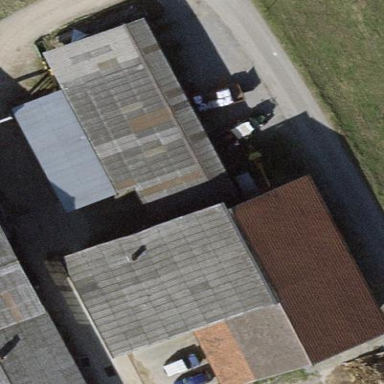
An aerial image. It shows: Barn.